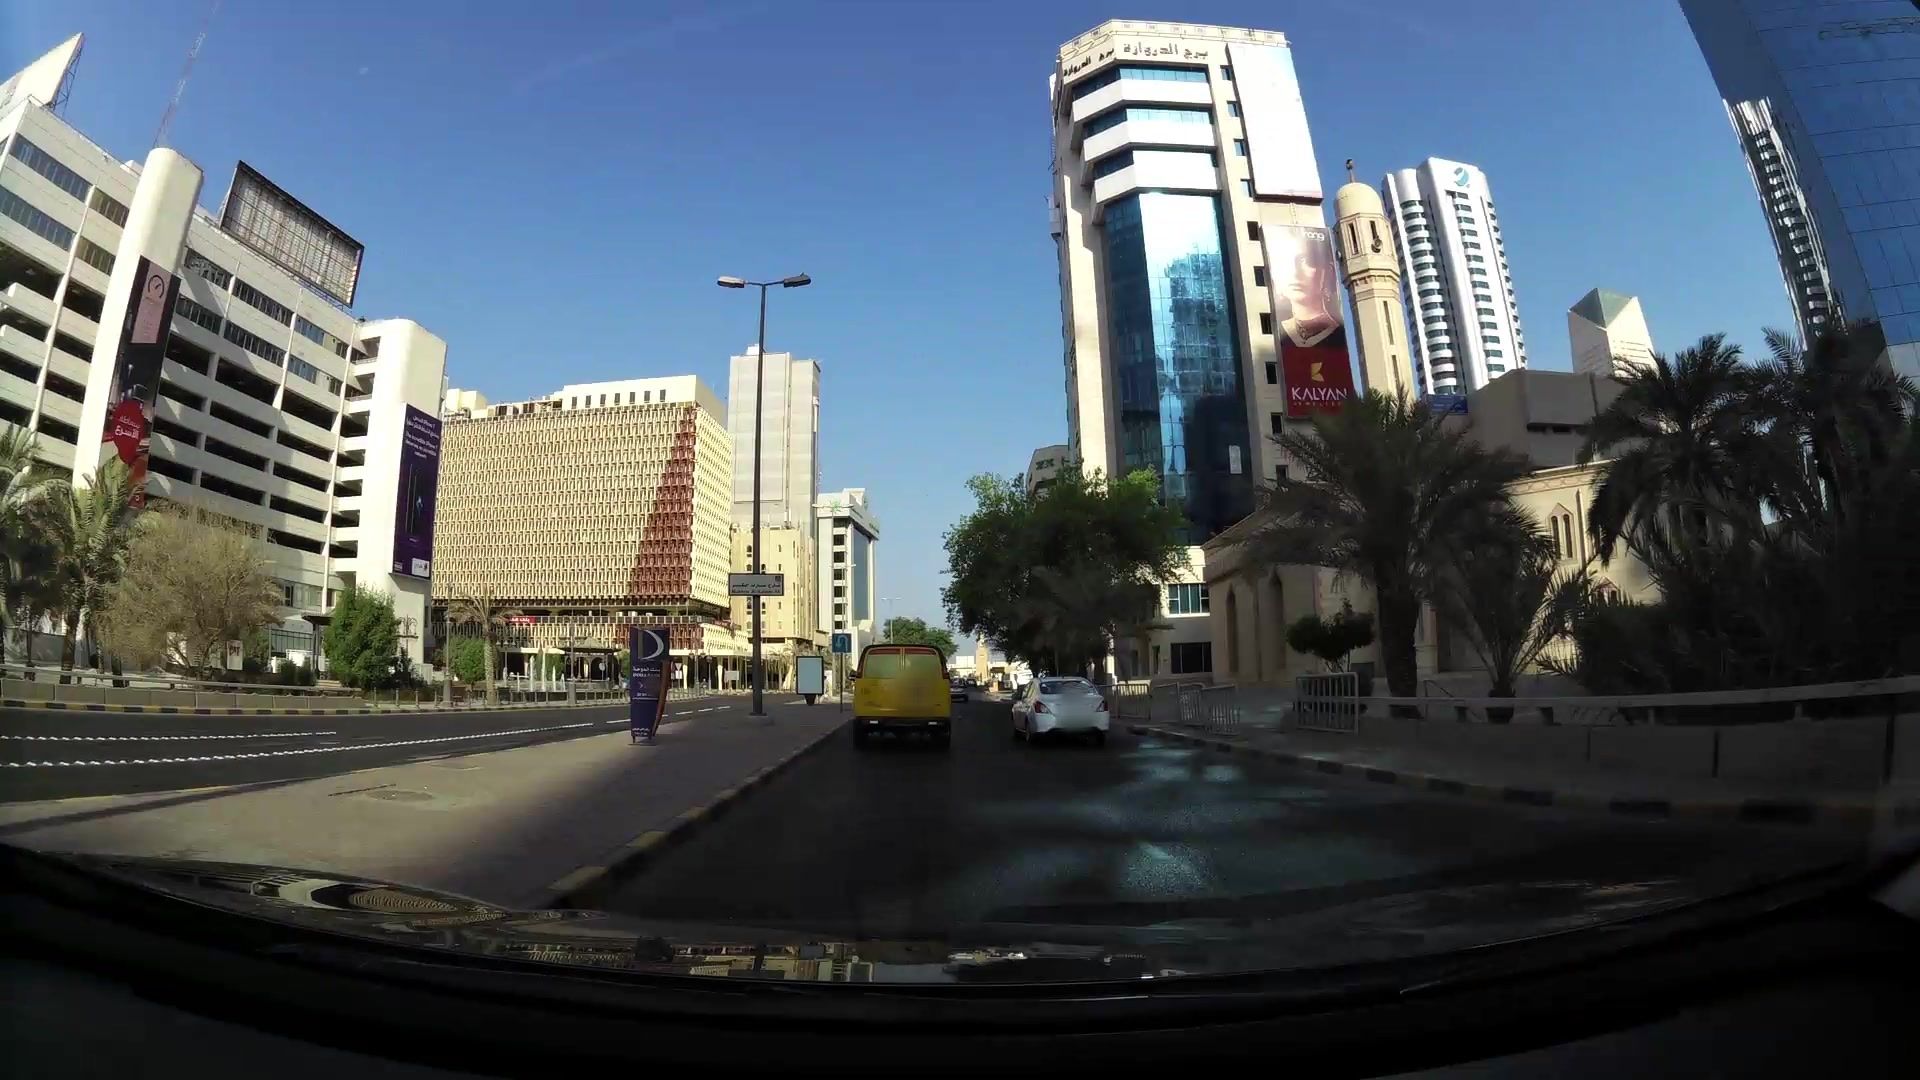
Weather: clear
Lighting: day
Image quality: good
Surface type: driving surface
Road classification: primary, primary_link
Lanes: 2, 3
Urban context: urban centre
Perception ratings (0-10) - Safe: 5.72, Lively: 9.32, Beautiful: 3.08, Boring: 3.82, Depressing: 1.64, Wealthy: 9.08